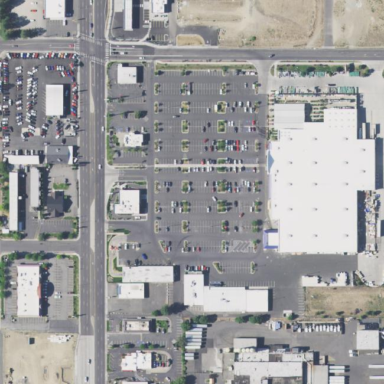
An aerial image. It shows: Retail area.